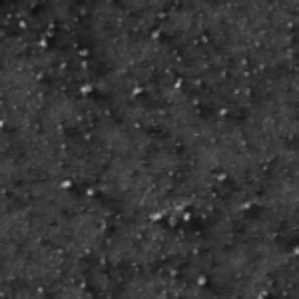
Label: frost